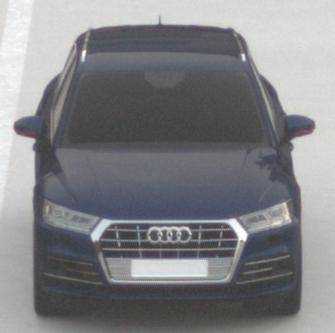
Make: Audi
Model: Q5 45 TFSI
Detailed model: Q5 (FY)
Model produced from: 2019/01
Model produced until: 2019/05
Doors: 5
Color: blue
Road condition: dry road
Daytime: sunrise or sunset
Contrast: low contrast